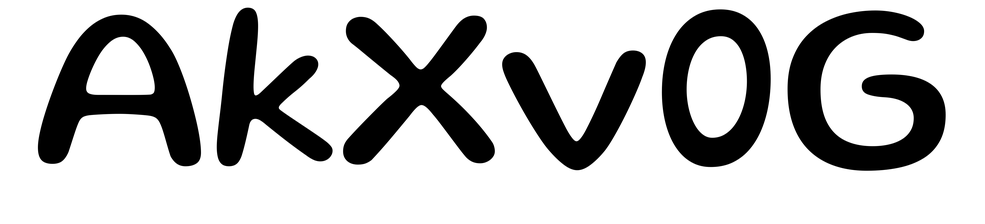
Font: Gluten_Regular